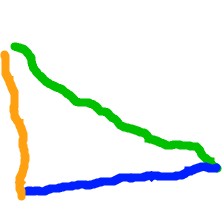
Shape: triangle